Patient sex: M
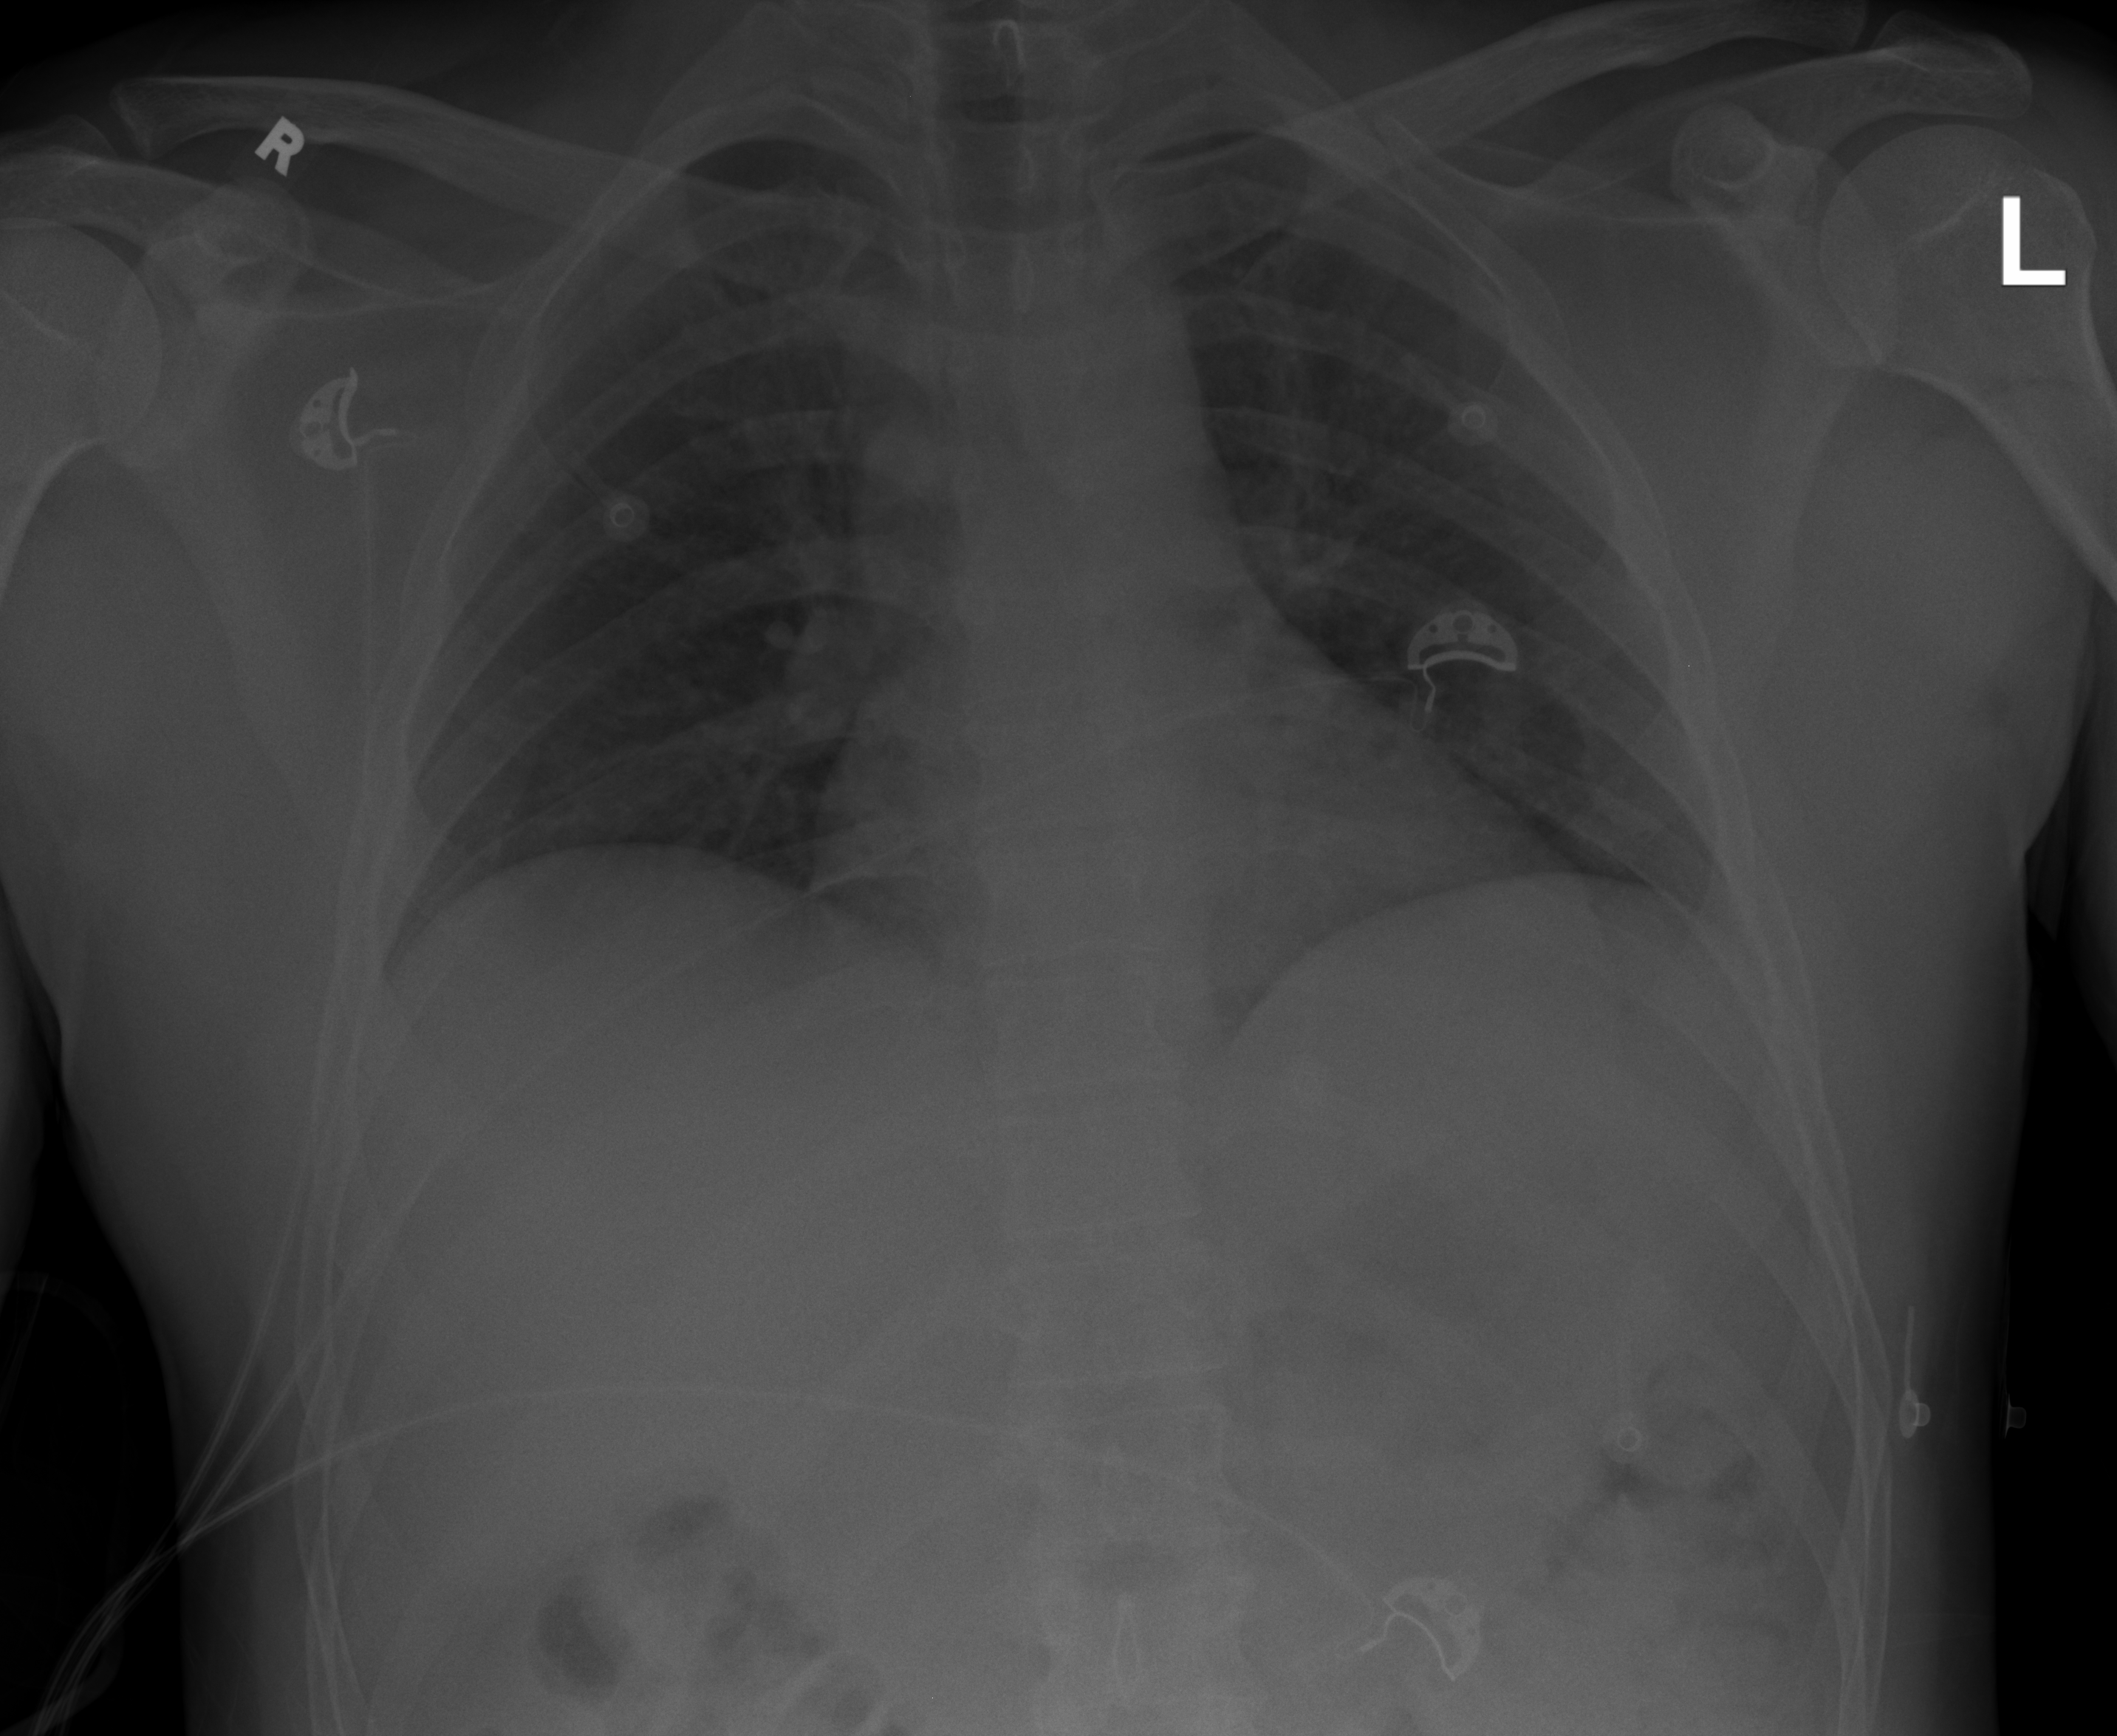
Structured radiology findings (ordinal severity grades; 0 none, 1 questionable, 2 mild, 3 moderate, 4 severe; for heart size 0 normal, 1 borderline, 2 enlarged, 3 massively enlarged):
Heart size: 0
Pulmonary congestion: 2
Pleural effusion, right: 0
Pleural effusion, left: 0
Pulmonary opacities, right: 0
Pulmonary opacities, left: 0
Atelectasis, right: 0
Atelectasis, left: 0